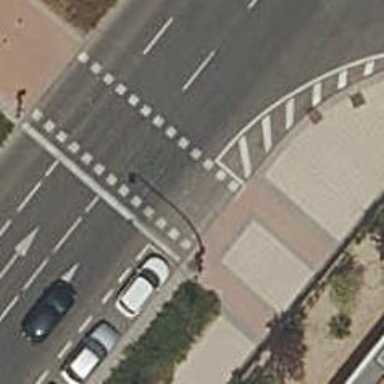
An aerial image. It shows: Zebra crossing with traffic signals. The crossing is marked by traffic lights.